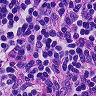
Metastatic tissue present: no